Field crop: tomato
Growth stage: 1
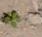
Species: portulaca